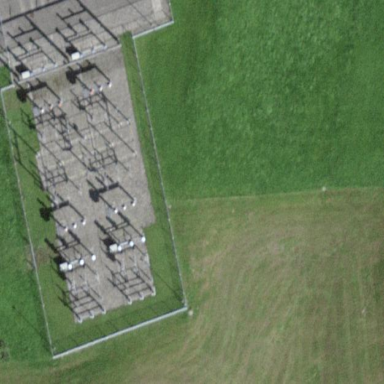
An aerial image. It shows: Power substation.